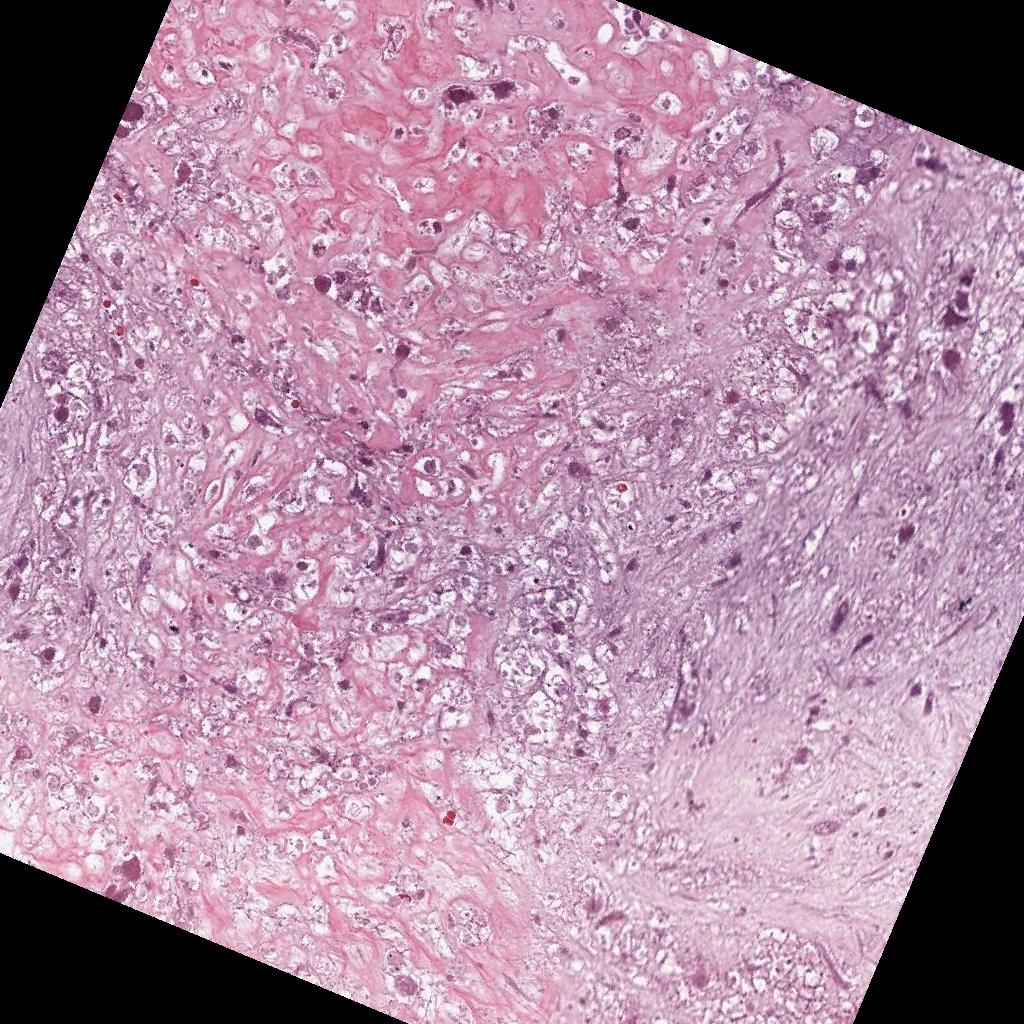
Label: Viable